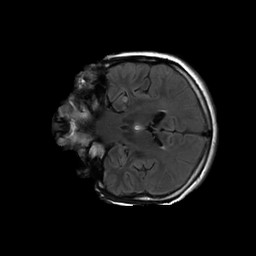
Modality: FLAIR
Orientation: coronal
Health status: ill
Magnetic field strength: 3 T